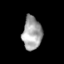
Tissue: skin
Cell type: Epithelial cells
Senescence score: 0.1831
Nuclear area (px): 629
Mean DAPI intensity: 164.498